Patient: sex M, age 61
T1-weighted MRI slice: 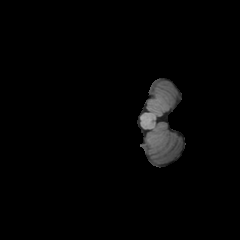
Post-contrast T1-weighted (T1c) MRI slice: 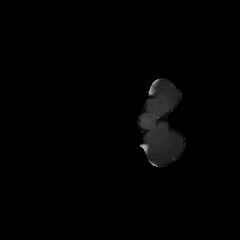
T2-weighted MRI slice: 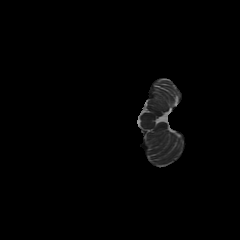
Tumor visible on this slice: no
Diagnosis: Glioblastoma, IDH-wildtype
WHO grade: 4